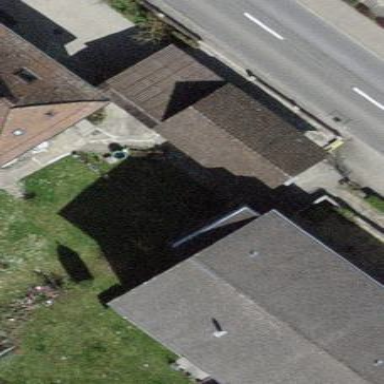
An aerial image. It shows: Garage.